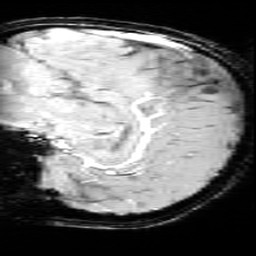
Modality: SWI
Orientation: sagittal
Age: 9
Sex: female
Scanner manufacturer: siemens
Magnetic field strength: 3 T
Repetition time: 0.027 s
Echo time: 0.02 s